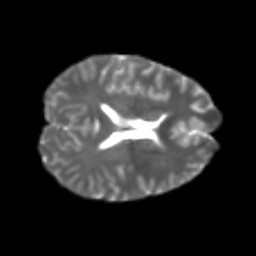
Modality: T2w
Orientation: axial
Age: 20
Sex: female
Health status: healthy
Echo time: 0.074 s